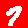
Digit: 7